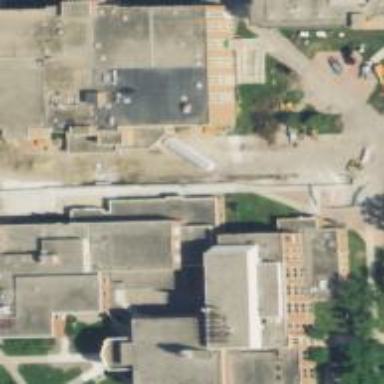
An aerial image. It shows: University building.